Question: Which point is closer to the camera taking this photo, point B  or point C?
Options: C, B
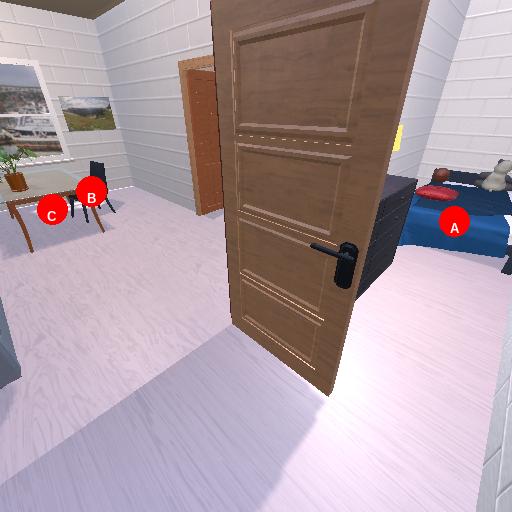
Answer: C